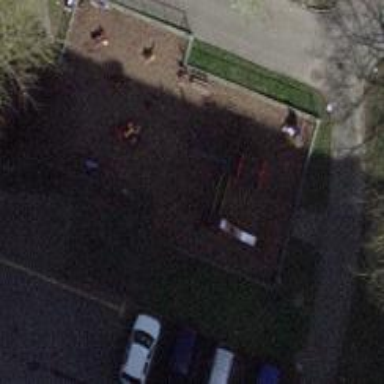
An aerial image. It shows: Playground area for leisure land.